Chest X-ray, PA view. Patient: 17 years old, sex F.
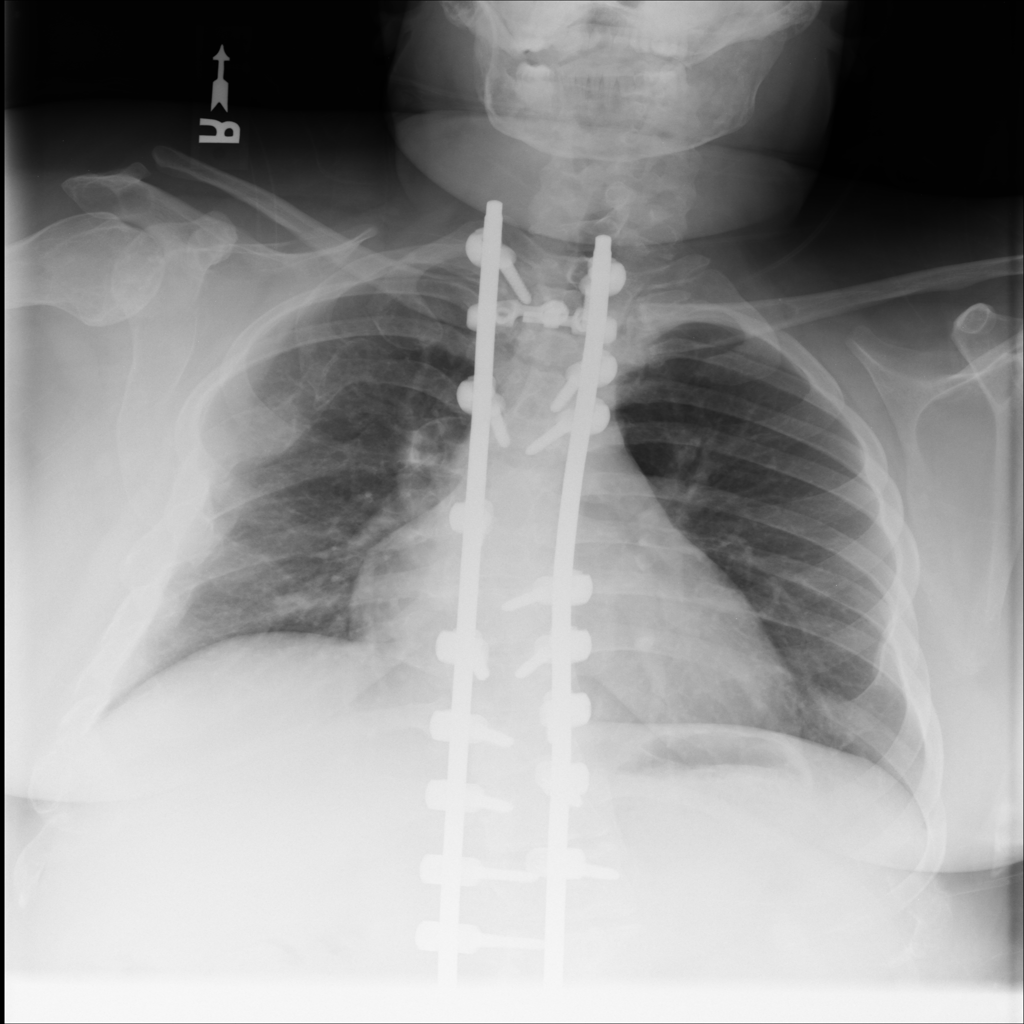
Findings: No Finding